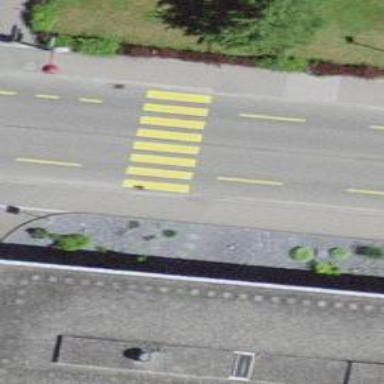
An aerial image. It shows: Uncontrolled road crossing.